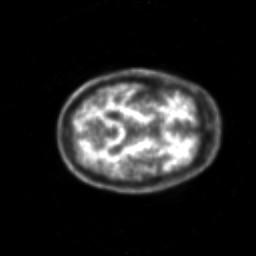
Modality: PET
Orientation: axial
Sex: male
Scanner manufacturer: siemens